Question: I have set the 'jdk compliance' level to and the JRE version I am using is also set to .
But I am getting a red cross on 'index.jsp'. What could be the reason for this ?

Though I can see the file running in the browser, eclipse's console doesn't show any error.
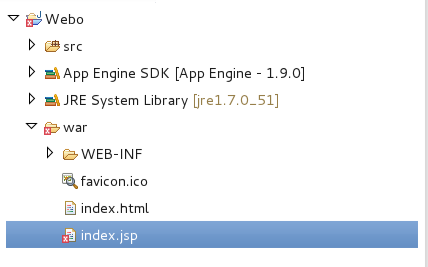
Answer: First make sure there really are no errors: .
If there are none, sometimes Eclipse gets stuck thinking there are errors when there aren't. Close all editors, clean the project, then it in the project explorer (right-click on it), and see if the error clears.
I've also noticed that Eclipse has weird issues parsing JSP; sometimes it's confused and you just have to ignore it, but you could try opening the JSP file, selecting all, cutting, then pasting to force a recheck (or sometimes cut -> clean build -> paste).
I don't know why it does this, and I've been reading / filing bug reports for literally years, but it really seems to choke on JSP (something about the mix of HTML, Java, and JSP tags doesn't sit right with its parser).